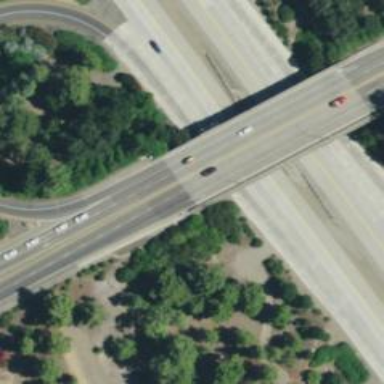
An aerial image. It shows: Trunk highway with bridge.